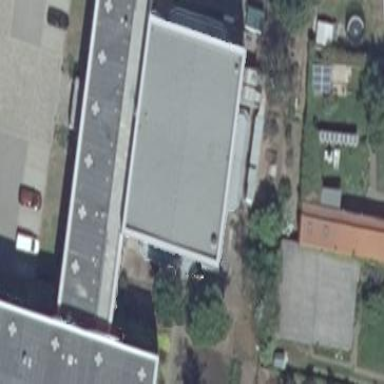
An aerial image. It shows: School building.